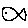
Label: fish